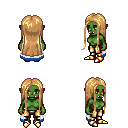
a pixel art fantasy rpg character, female body template, orc, green skin, white trimmed cape, gold greaves, light blonde extra-long hairstyle, gold boots, four views (front, back, left, right), 2x2 character sprite sheet, small pixel art, hard edges, no anti-aliasing